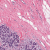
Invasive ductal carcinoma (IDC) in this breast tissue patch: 0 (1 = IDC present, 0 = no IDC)